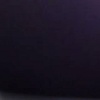
Label: space